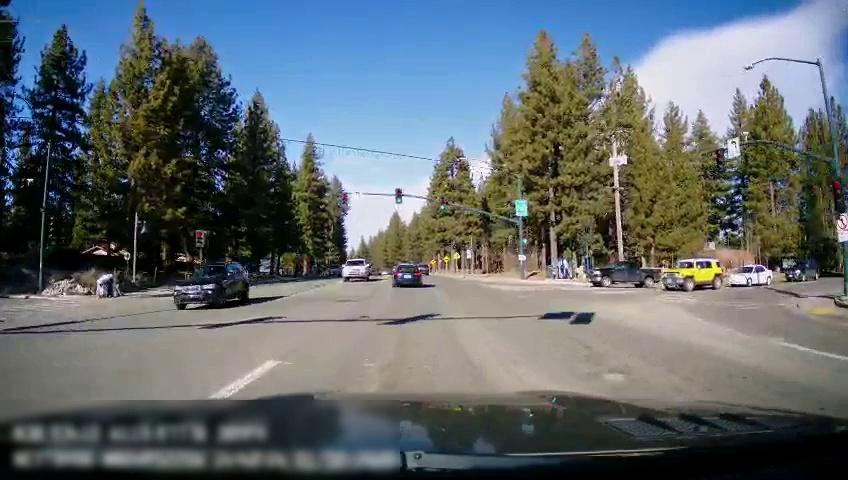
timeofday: Day
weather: Sunny
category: Drivable Space
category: Vehicles | SUV
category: Vehicles | SUV
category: Vehicles | Car
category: Vehicles | Car
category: Vehicles | SUV
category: Vehicles | Truck
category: Vehicles | Car
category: Vehicles | SUV
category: Vehicles | Car
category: Lanes | Current Lane
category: Lanes | Alternate Lane
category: Traffic | Signs
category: Traffic | Lights
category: Traffic | Lights
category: Traffic | Lights
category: Traffic | Lights
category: Traffic | Signs
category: Traffic | Signs
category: Traffic | Lights
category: Traffic | Lights